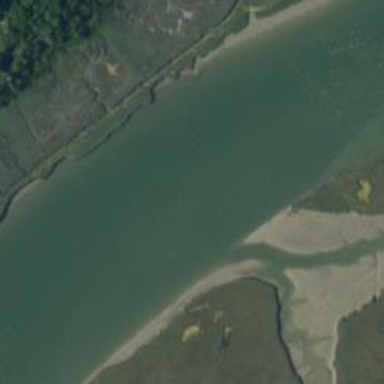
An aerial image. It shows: Tidal channel flowing through the area.